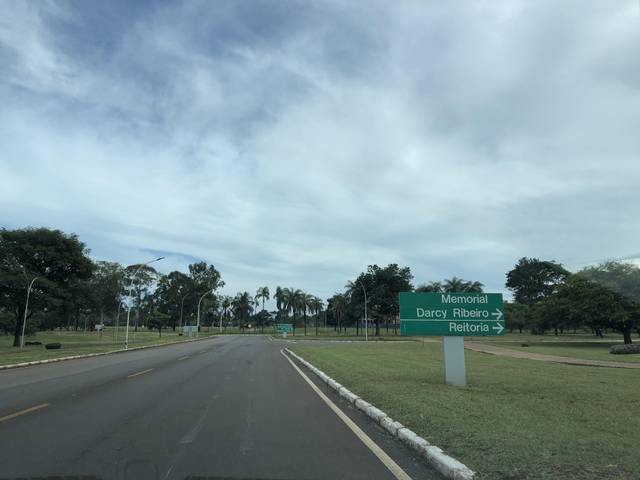
Region: Brazil
Coordinates: -15.762, -47.866